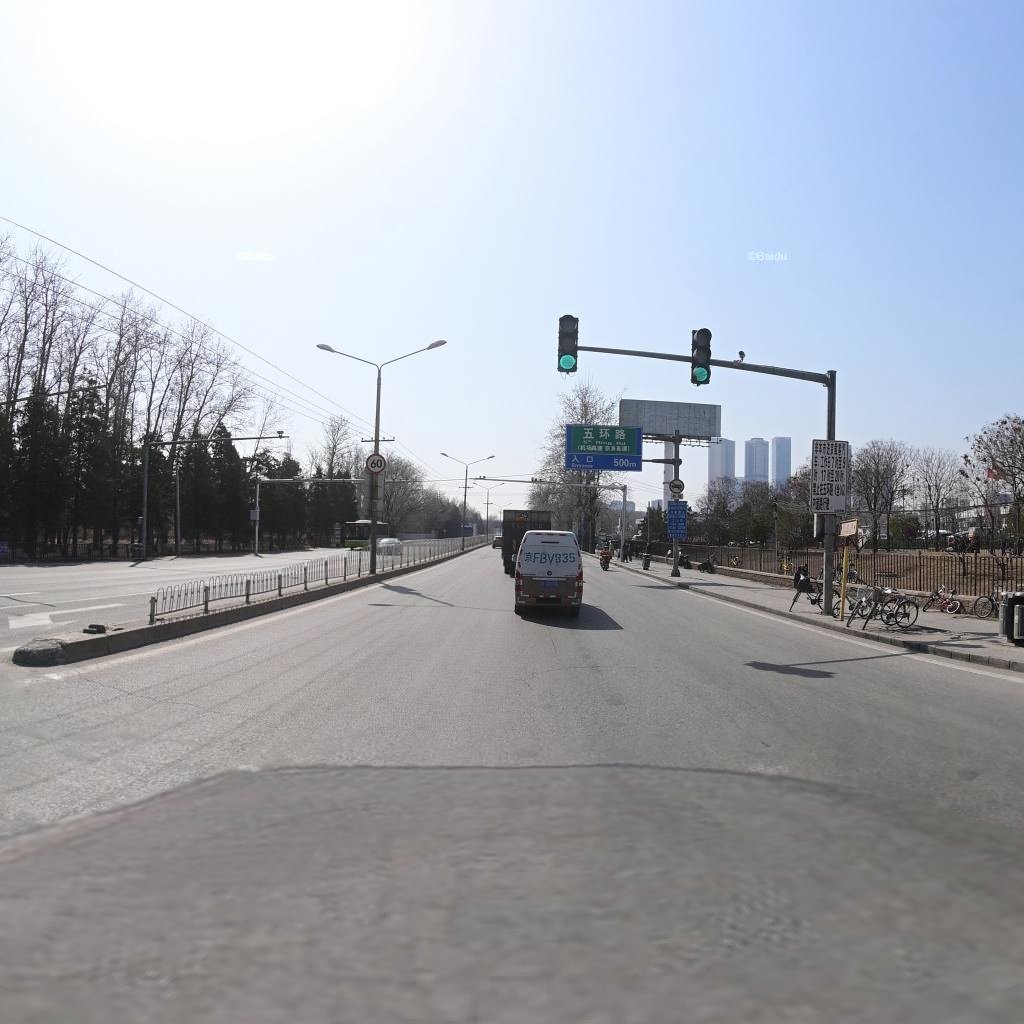
Region: Chaoyang
Road damage annotations: longitudinal crack, transverse crack, transverse crack